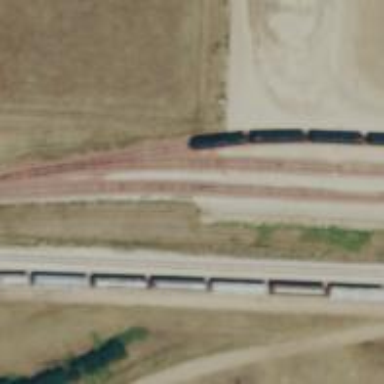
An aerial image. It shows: Railway siding for service.